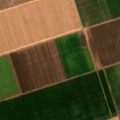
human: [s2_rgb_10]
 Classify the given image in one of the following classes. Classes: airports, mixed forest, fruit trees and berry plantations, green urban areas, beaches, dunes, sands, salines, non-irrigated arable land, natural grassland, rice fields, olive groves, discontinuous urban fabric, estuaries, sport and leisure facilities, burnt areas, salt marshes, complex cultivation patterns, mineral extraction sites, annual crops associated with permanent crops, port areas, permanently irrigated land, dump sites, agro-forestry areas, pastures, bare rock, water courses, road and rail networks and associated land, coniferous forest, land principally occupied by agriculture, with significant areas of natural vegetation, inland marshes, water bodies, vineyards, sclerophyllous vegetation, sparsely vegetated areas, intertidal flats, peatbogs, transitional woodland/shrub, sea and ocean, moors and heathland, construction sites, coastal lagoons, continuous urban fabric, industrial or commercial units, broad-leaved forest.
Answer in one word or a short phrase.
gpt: non-irrigated arable land